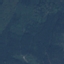
Land use / land cover: Forest